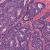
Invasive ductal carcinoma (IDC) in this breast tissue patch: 0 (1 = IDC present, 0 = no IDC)